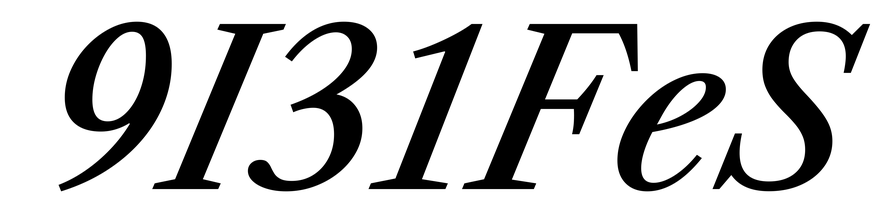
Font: LibreCaslonText-Italic_Medium_Italic